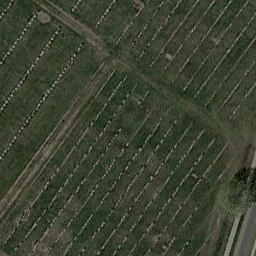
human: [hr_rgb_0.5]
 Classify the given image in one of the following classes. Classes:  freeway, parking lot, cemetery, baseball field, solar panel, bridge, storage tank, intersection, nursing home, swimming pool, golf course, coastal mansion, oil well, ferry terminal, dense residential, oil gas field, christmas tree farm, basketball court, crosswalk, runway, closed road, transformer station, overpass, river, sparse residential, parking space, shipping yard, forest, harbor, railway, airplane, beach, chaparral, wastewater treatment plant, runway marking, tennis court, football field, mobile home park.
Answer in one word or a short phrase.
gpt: cemetery